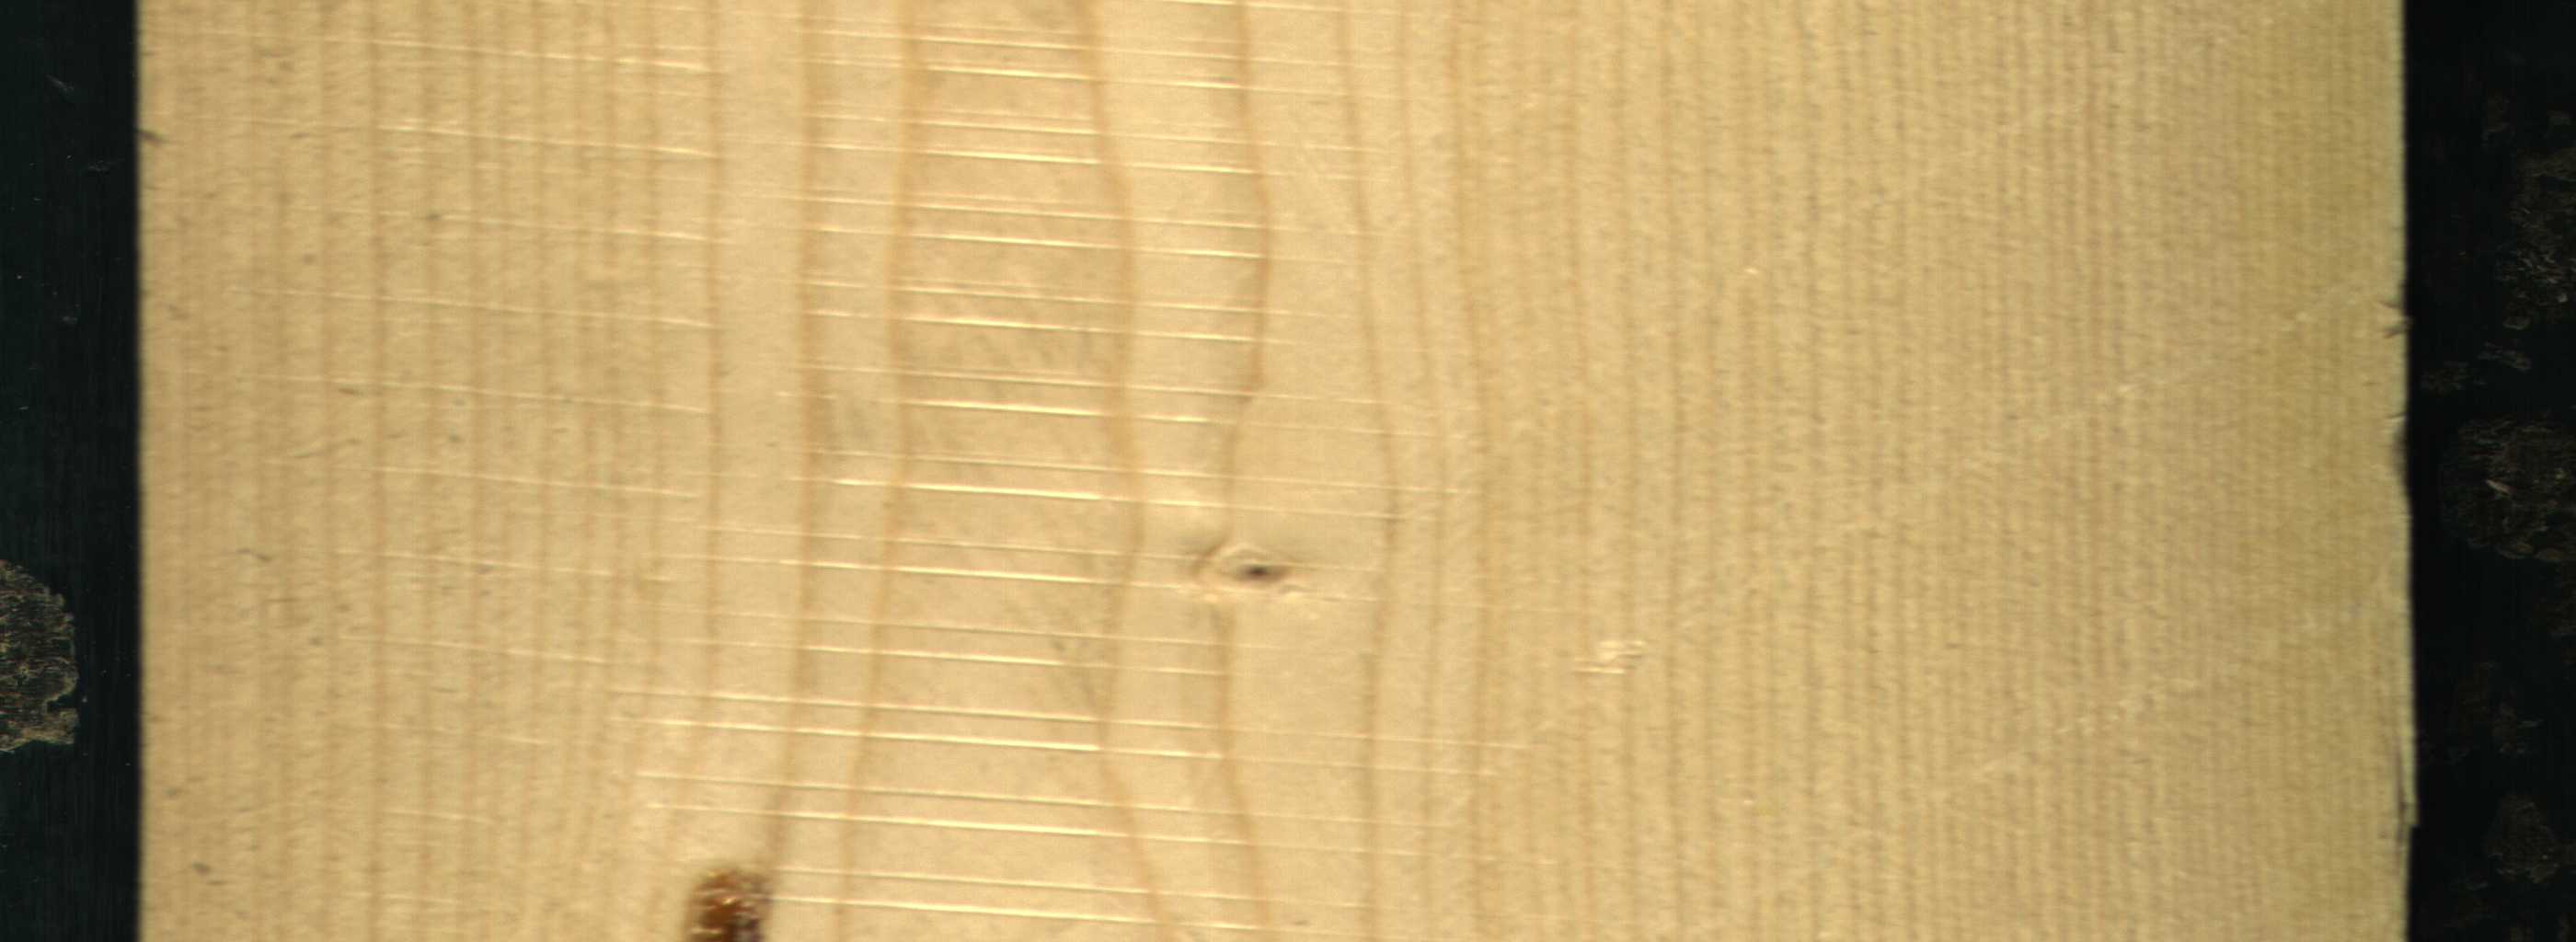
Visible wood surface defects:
resin
Live_Knot